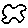
Label: cloud